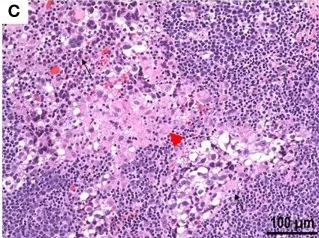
(C) Lymph node, hematoxylin and eosin stain: small foci of metastatic GCT with seminomatous component (black arrows) with associated granulomas (red arrow head).
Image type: pathology (h&e)